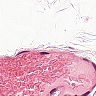
Metastatic tissue present: no